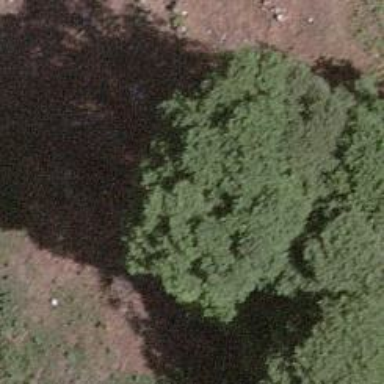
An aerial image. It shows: Single tag "natural: tree."